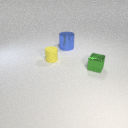
small yellow rubber cylinder behind small green metal cube